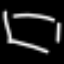
Label: square